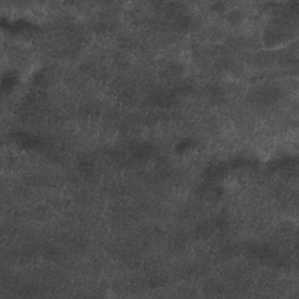
Label: non_frost